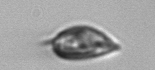
Label: Prorocentrum_triestinum